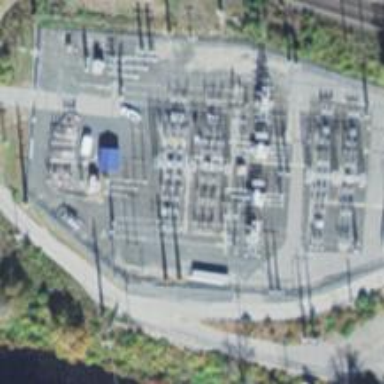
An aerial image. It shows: Switch for power supply.